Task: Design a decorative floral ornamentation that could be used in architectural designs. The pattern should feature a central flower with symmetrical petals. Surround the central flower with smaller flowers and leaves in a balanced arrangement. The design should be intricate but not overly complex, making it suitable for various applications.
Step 94:
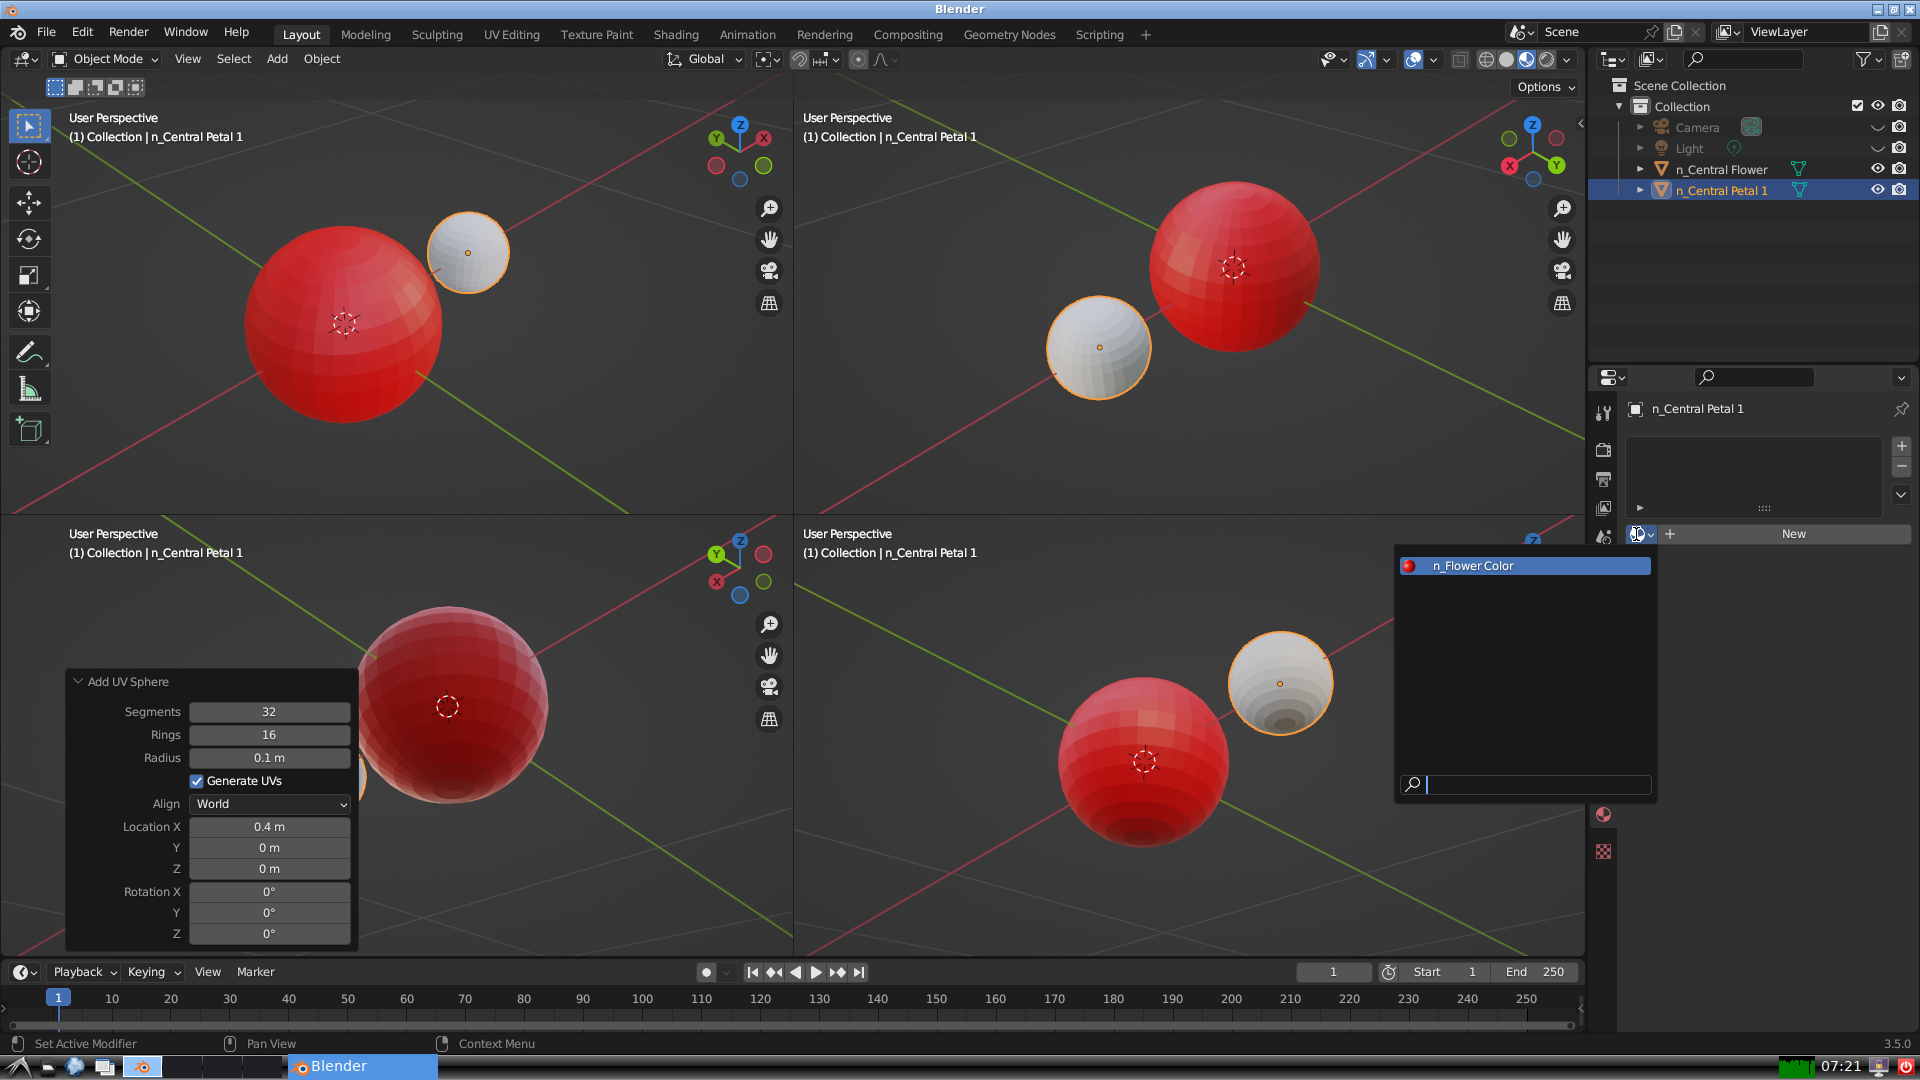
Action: input_text: n_Flower Color